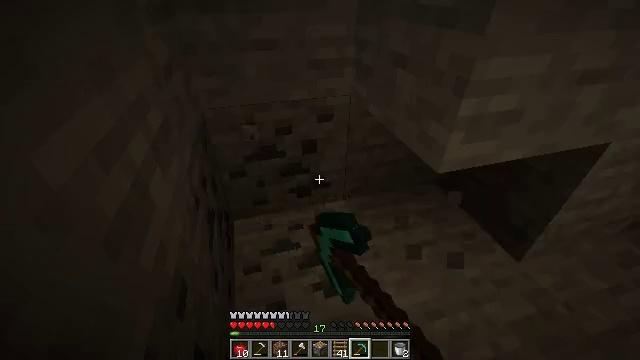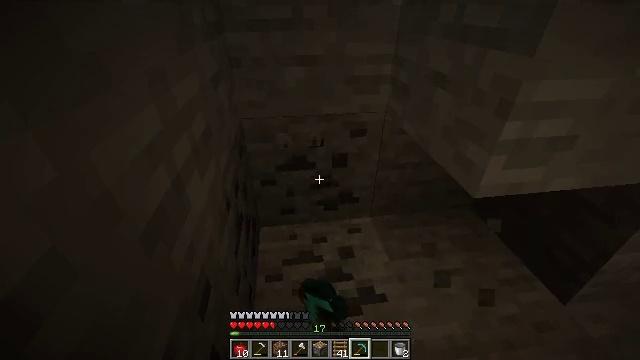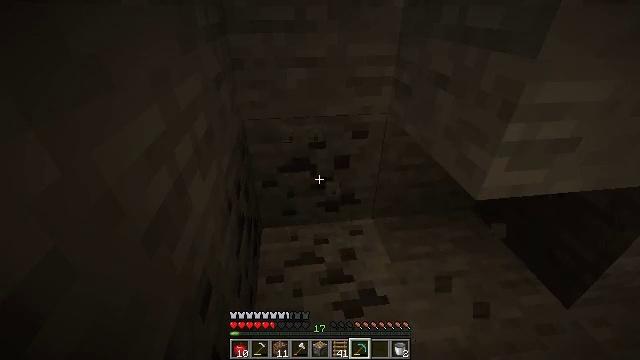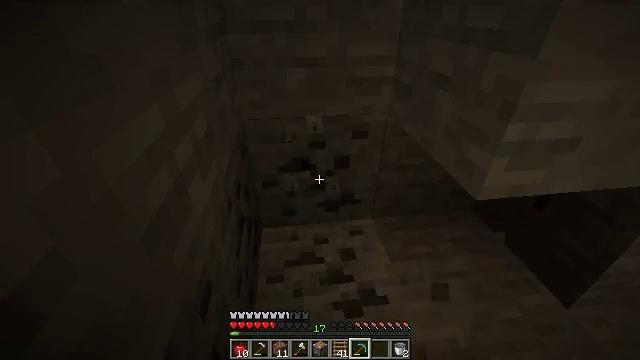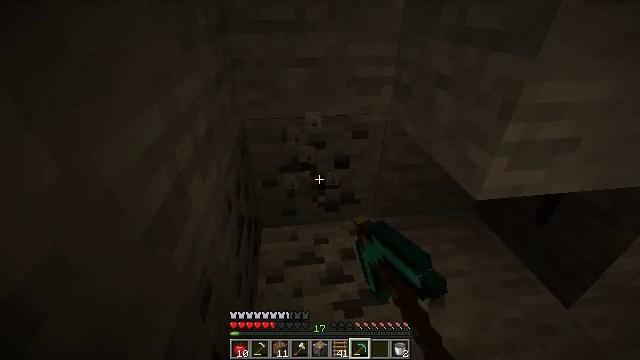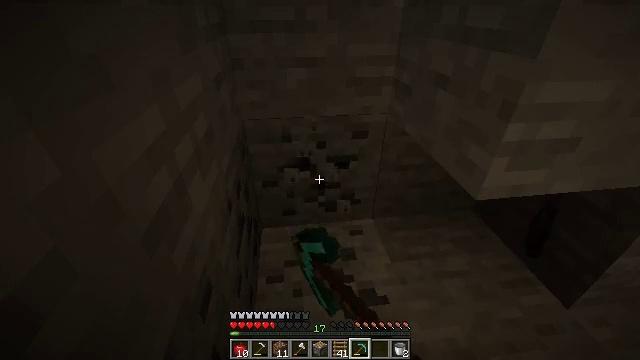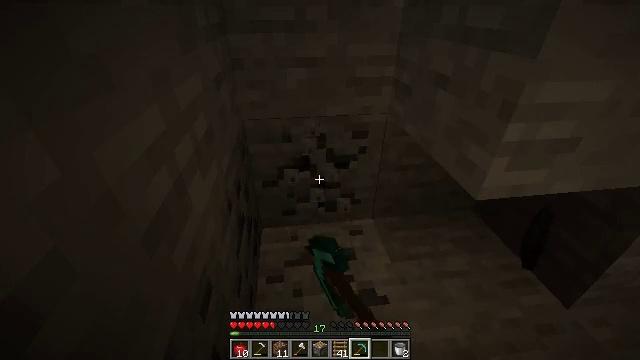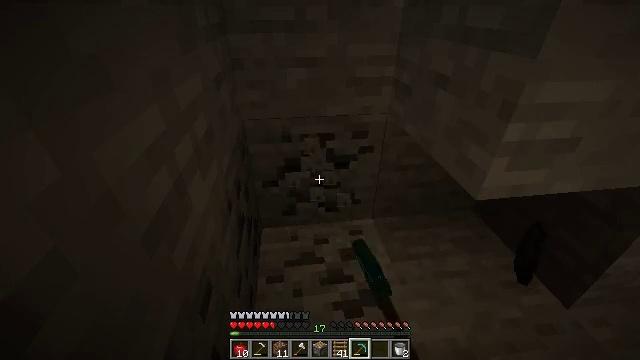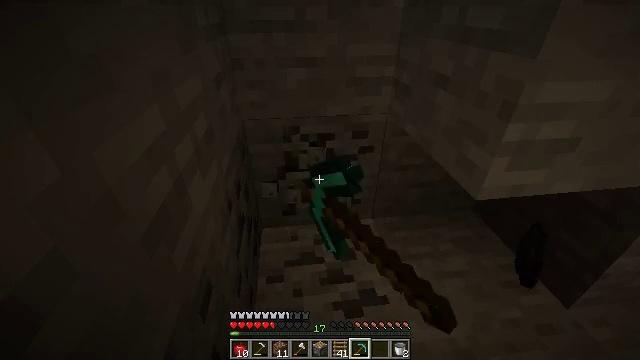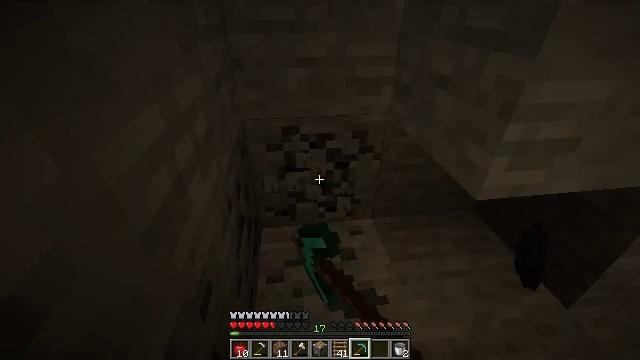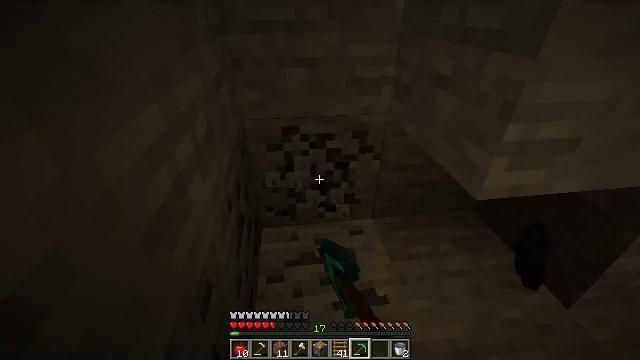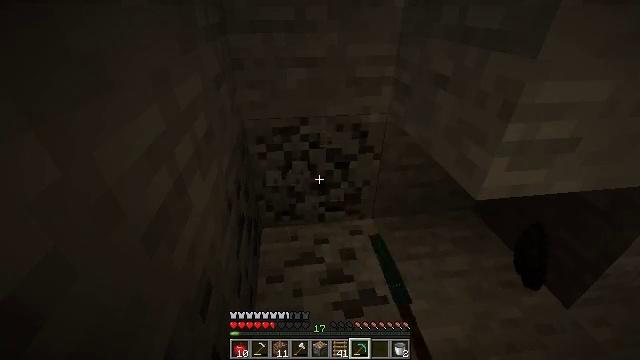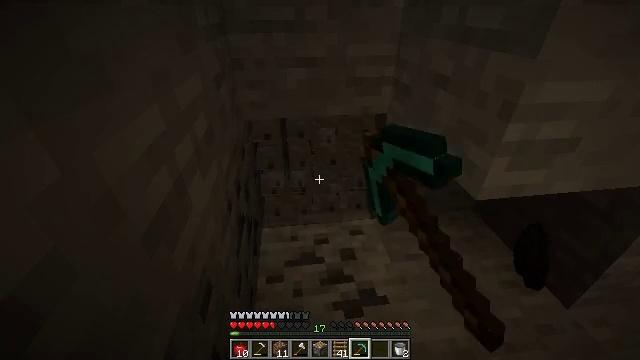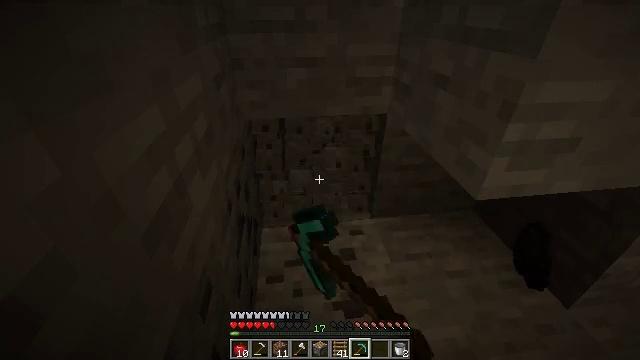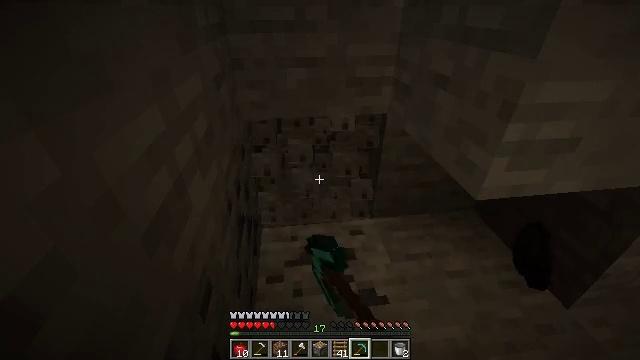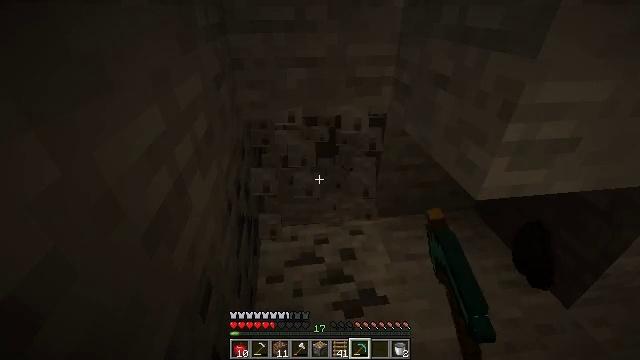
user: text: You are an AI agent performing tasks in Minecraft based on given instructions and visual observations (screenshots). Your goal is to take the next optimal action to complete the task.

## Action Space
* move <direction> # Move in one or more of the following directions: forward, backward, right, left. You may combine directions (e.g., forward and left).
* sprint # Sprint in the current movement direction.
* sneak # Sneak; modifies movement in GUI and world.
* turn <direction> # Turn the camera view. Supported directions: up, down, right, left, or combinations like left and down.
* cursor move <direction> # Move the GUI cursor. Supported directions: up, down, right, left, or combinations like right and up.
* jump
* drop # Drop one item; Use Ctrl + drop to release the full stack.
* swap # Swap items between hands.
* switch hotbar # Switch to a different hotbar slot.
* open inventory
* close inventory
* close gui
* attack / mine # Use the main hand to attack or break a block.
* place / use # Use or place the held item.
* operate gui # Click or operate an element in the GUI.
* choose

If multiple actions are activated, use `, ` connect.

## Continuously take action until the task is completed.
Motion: motion action
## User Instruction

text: Gather coal ore with a pickaxe.
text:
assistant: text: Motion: turn left and up, attack / mine
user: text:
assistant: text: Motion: attack / mine
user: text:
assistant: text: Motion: attack / mine
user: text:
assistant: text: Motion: attack / mine
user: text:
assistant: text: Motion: attack / mine
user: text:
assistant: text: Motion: attack / mine
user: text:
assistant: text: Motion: attack / mine
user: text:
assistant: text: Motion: attack / mine
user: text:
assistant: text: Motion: attack / mine
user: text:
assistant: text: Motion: attack / mine
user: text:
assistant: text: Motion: attack / mine
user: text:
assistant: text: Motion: attack / mine
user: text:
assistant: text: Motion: attack / mine
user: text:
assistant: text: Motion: attack / mine
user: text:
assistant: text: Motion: attack / mine
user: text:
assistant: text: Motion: move right, attack / mine
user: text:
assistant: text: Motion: move right, turn left and down, attack / mine
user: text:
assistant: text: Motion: move right, turn left and down, attack / mine
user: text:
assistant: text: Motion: turn left and down, attack / mine
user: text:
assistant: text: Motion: turn left and down, attack / mine
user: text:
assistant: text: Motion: attack / mine
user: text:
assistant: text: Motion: attack / mine
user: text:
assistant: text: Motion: attack / mine
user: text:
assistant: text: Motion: attack / mine
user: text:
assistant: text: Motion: attack / mine
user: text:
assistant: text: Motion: attack / mine
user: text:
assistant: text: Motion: attack / mine
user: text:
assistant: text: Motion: attack / mine
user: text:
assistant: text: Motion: attack / mine
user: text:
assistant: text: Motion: attack / mine